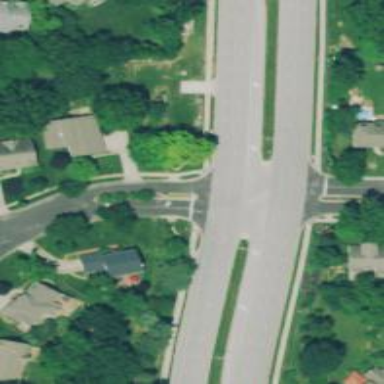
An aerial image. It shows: Dash road marking.